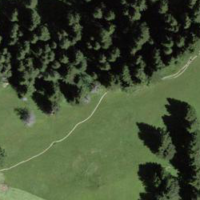
EUNIS habitat code: 24
Species observed at this site:
Anemonastrum narcissiflorum
Vanessa atalanta